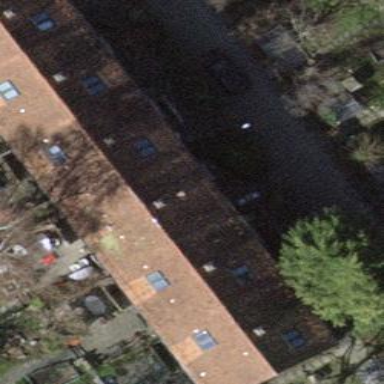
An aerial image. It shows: Beige house with gabled roof covered in orange-red roof tiles. The roof is oriented across the building.